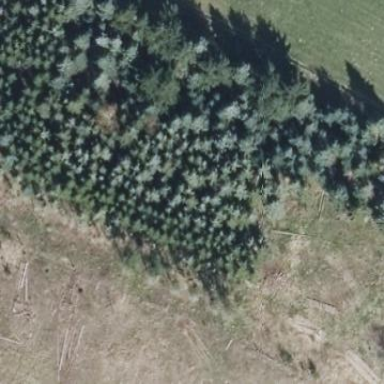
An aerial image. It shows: Forest with evergreen needle-leaved trees.